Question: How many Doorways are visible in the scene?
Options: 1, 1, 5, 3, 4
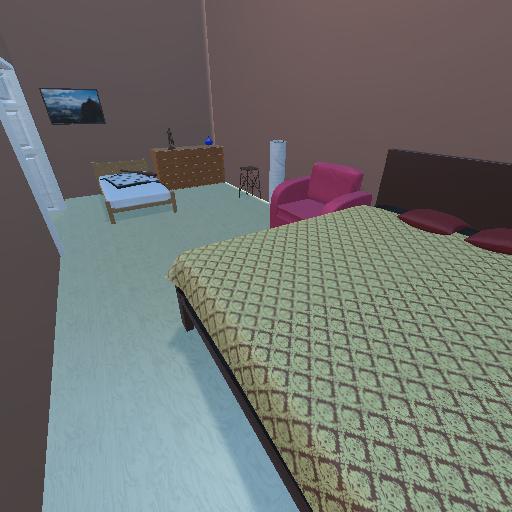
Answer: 1